Field crop: maize
Growth stage: 2
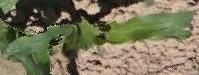
Species: maize